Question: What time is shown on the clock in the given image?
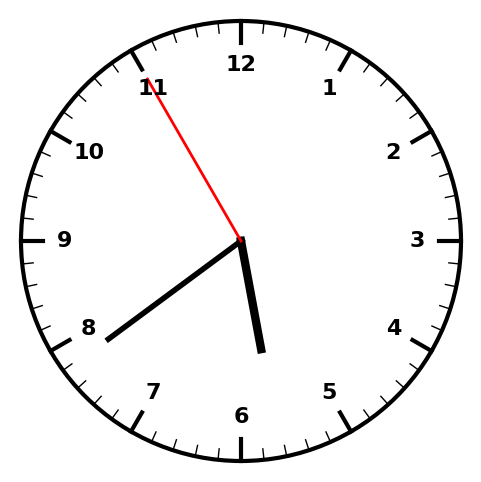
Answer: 05:38:55